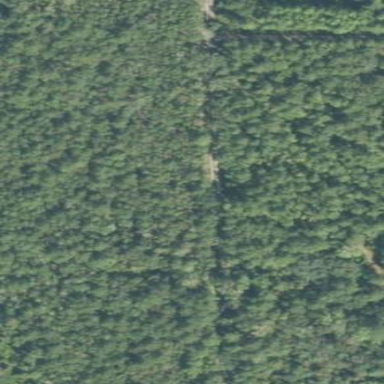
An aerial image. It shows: Mixed woodland area with various types of leaves.